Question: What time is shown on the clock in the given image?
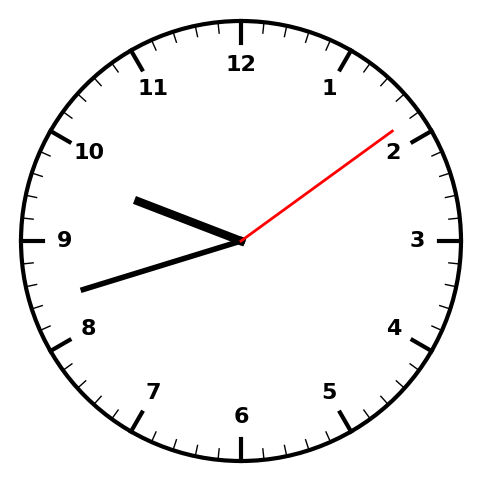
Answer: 09:42:09